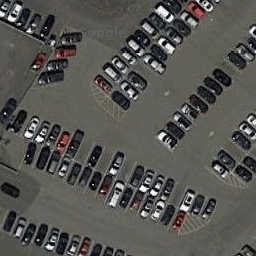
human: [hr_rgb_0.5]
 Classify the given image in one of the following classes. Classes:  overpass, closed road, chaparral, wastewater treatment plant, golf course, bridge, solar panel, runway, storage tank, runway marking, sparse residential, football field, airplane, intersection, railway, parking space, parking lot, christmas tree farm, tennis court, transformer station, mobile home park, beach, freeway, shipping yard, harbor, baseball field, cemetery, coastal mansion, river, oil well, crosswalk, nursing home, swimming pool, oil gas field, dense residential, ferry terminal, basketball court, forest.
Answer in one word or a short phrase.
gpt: parking lot